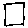
Label: square